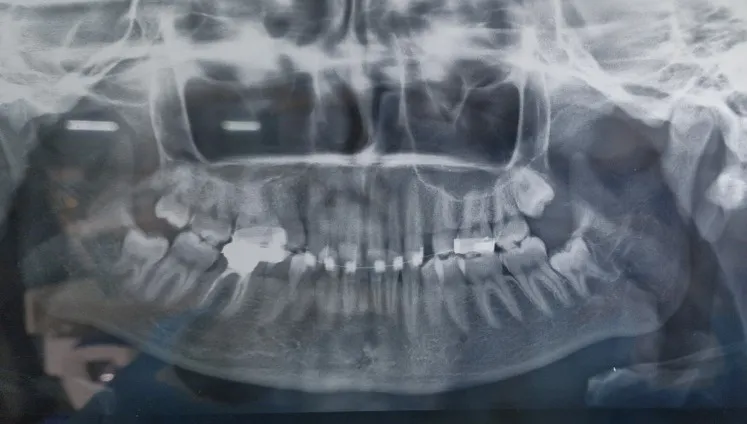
Pretreatment orthopantomogram.
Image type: radiology (x_ray)